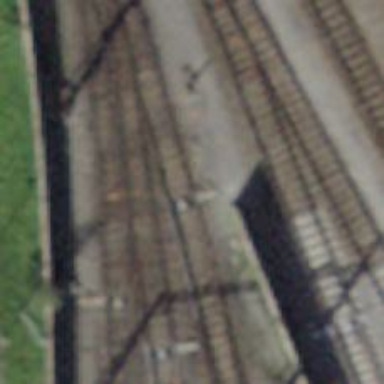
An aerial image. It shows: Railway switch.